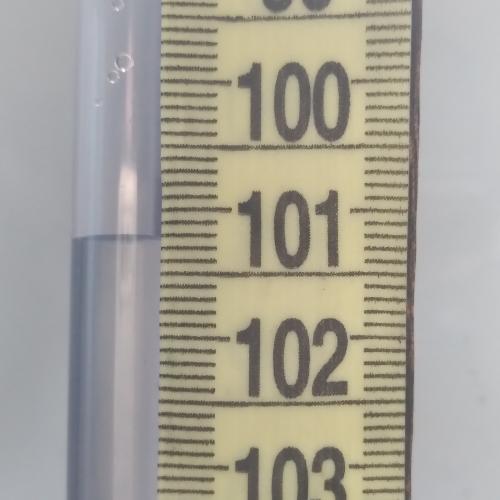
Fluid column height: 101.2 cm